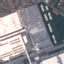
Land use / land cover: Industrial